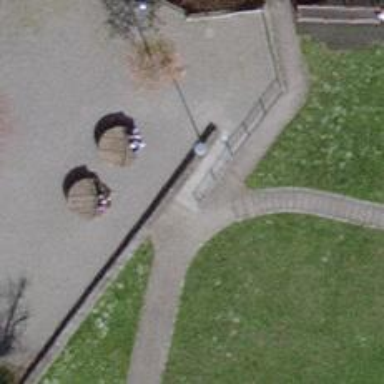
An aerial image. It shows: Set of steps made of paving stones.